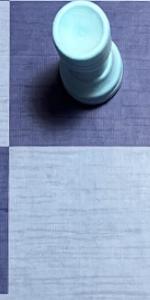
Label: Empty